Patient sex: M
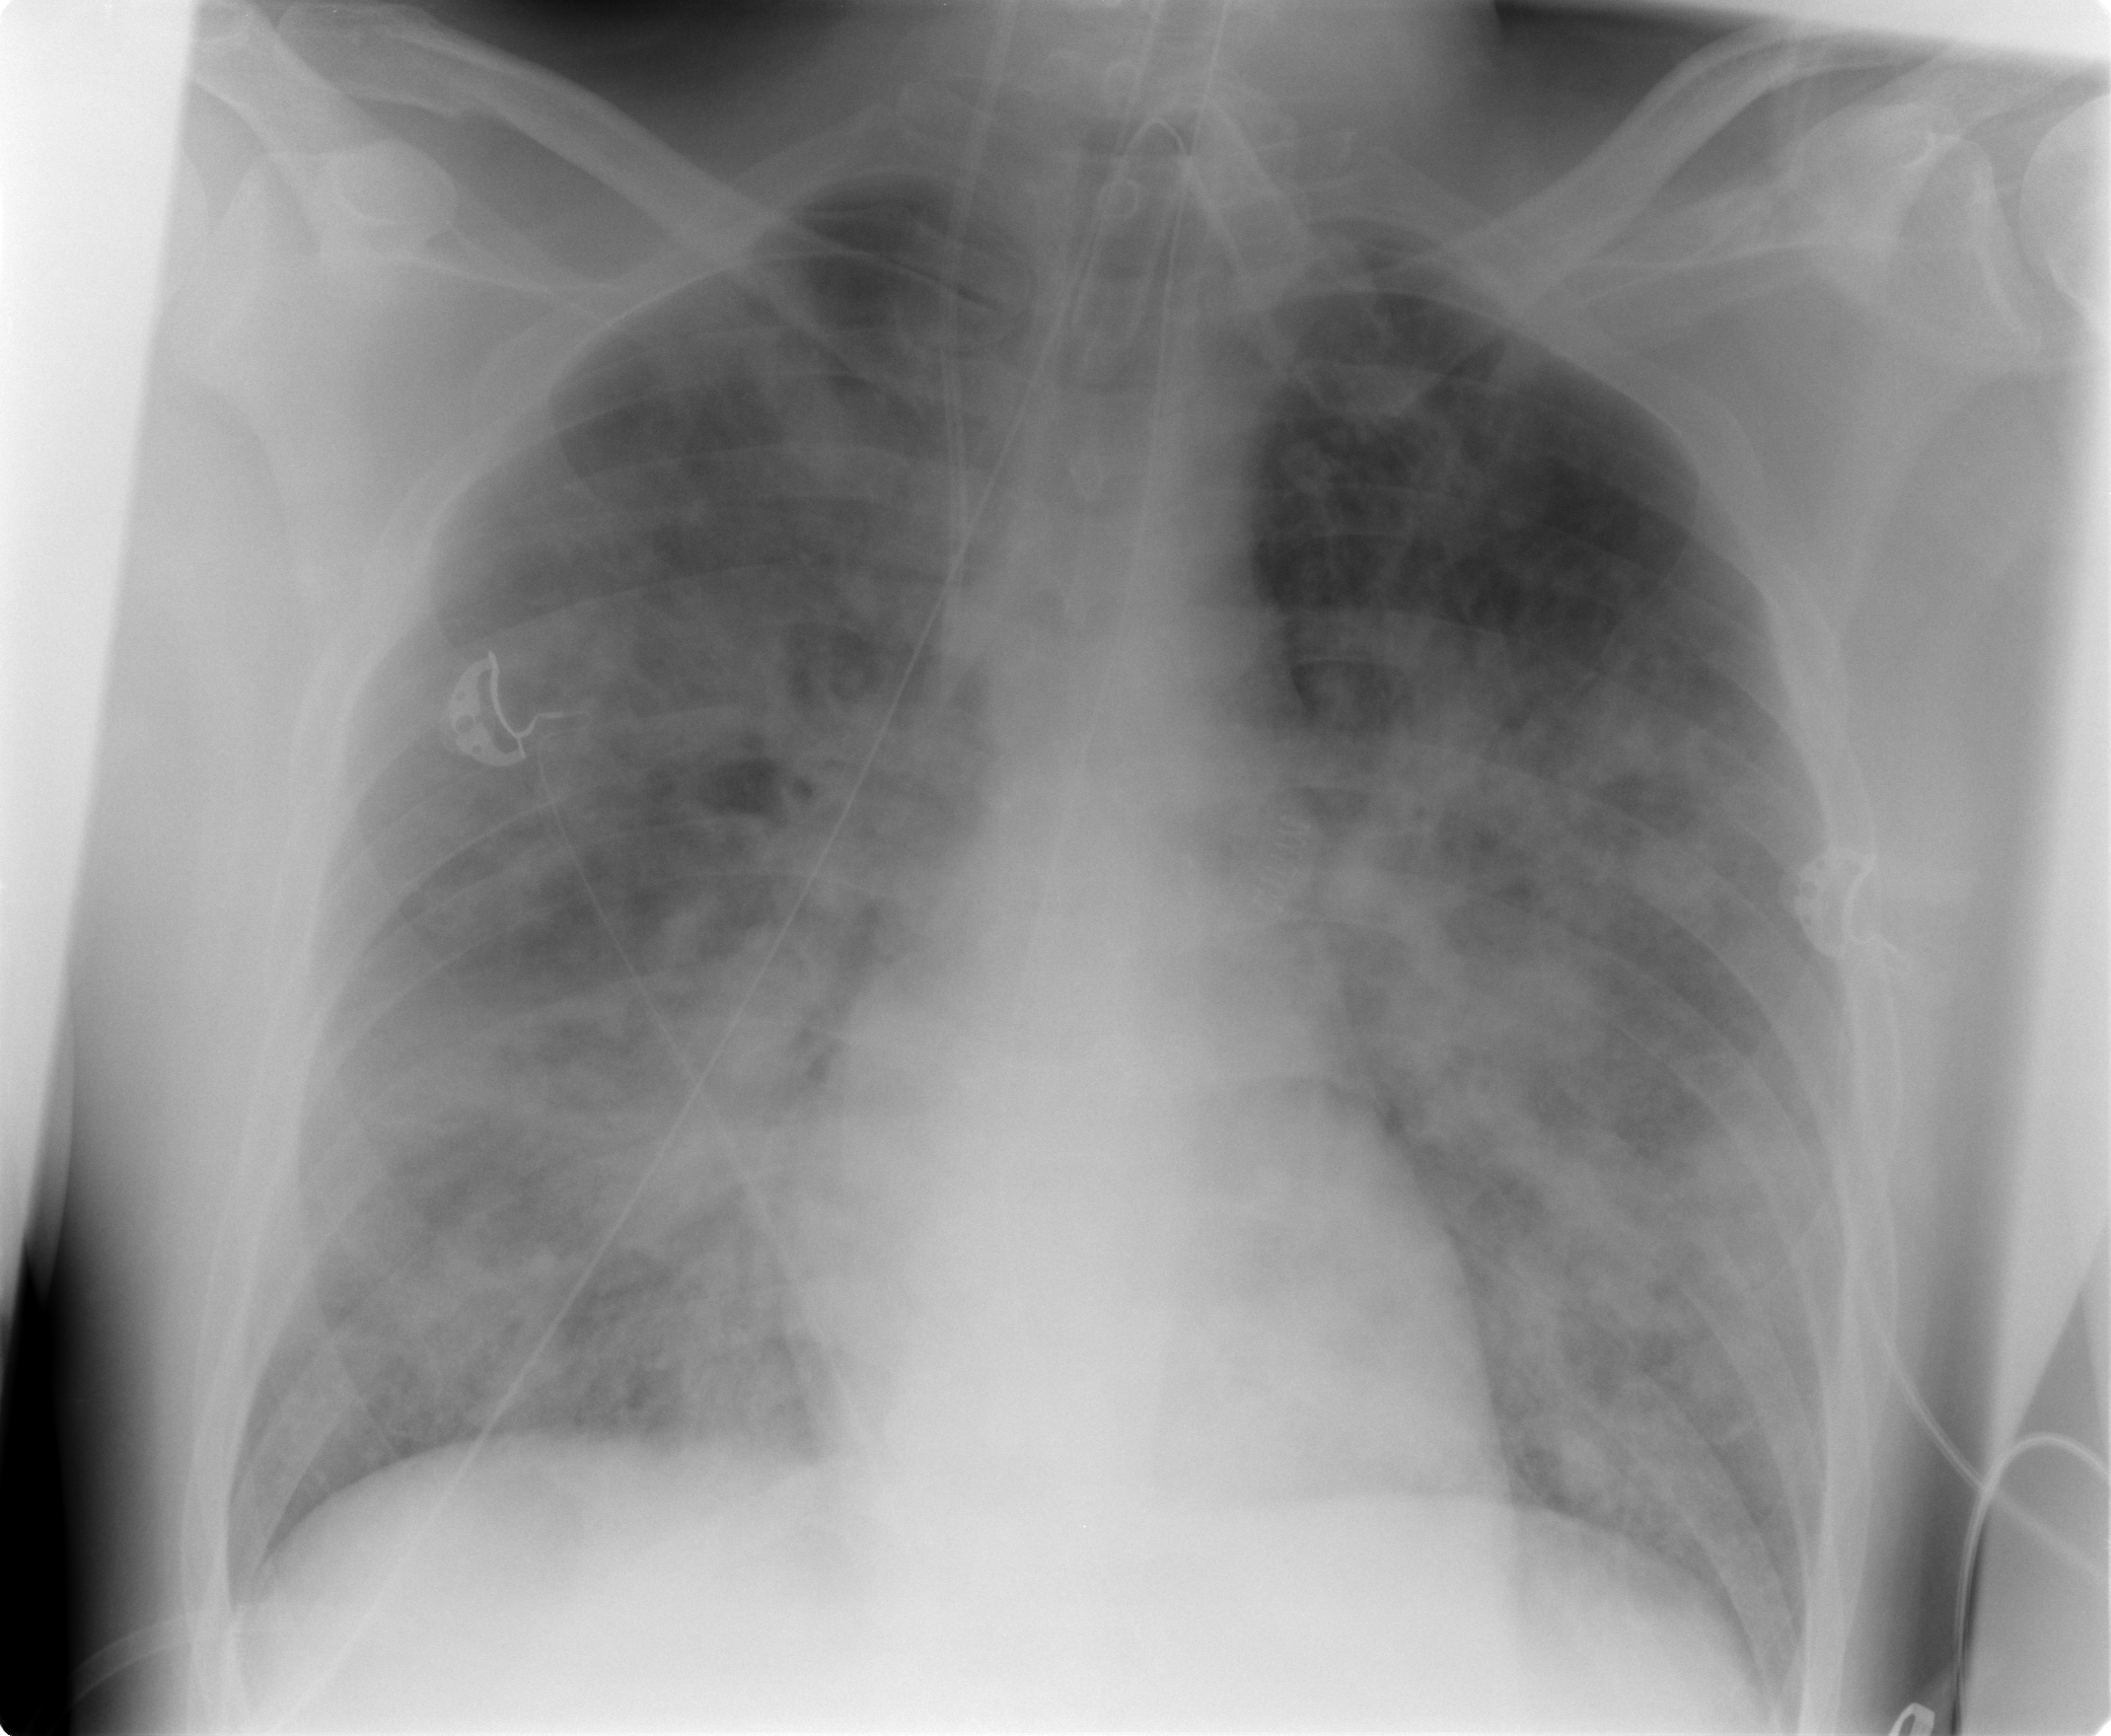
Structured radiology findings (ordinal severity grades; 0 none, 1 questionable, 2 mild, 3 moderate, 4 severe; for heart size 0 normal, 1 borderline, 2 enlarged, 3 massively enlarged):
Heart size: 0
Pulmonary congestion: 1
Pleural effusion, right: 0
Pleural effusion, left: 0
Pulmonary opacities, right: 3
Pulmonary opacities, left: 3
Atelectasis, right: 0
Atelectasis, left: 0